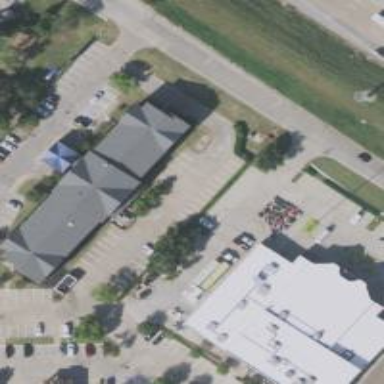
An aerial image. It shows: Car shop building.